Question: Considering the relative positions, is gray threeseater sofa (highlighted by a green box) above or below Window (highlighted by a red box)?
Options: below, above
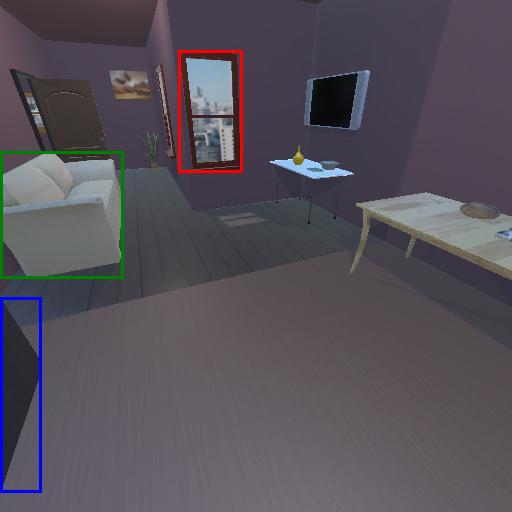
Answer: below